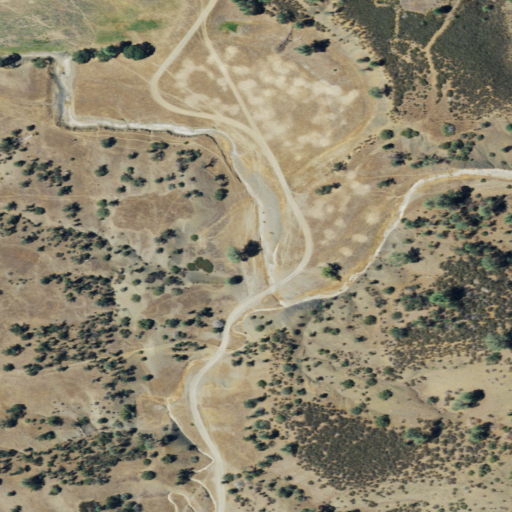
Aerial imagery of valley in California named Green Valley containing shrub, grassland, open development, and low intensity development